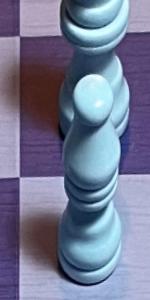
Label: Bishop_White